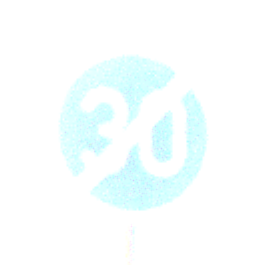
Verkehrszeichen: EndeMindestgeschwindigkeit
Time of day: SunriseSunset
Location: Outdoor (Nature)
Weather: PartlyCloudy
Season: Summer
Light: Natural